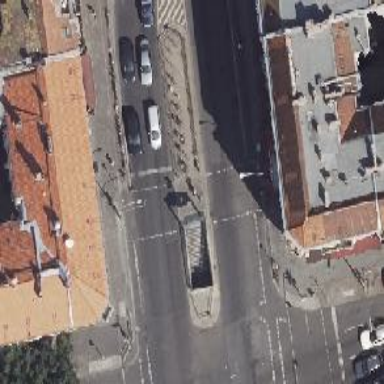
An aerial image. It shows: Footway crossing with traffic signals and central island.